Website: bh-photo
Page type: receipt
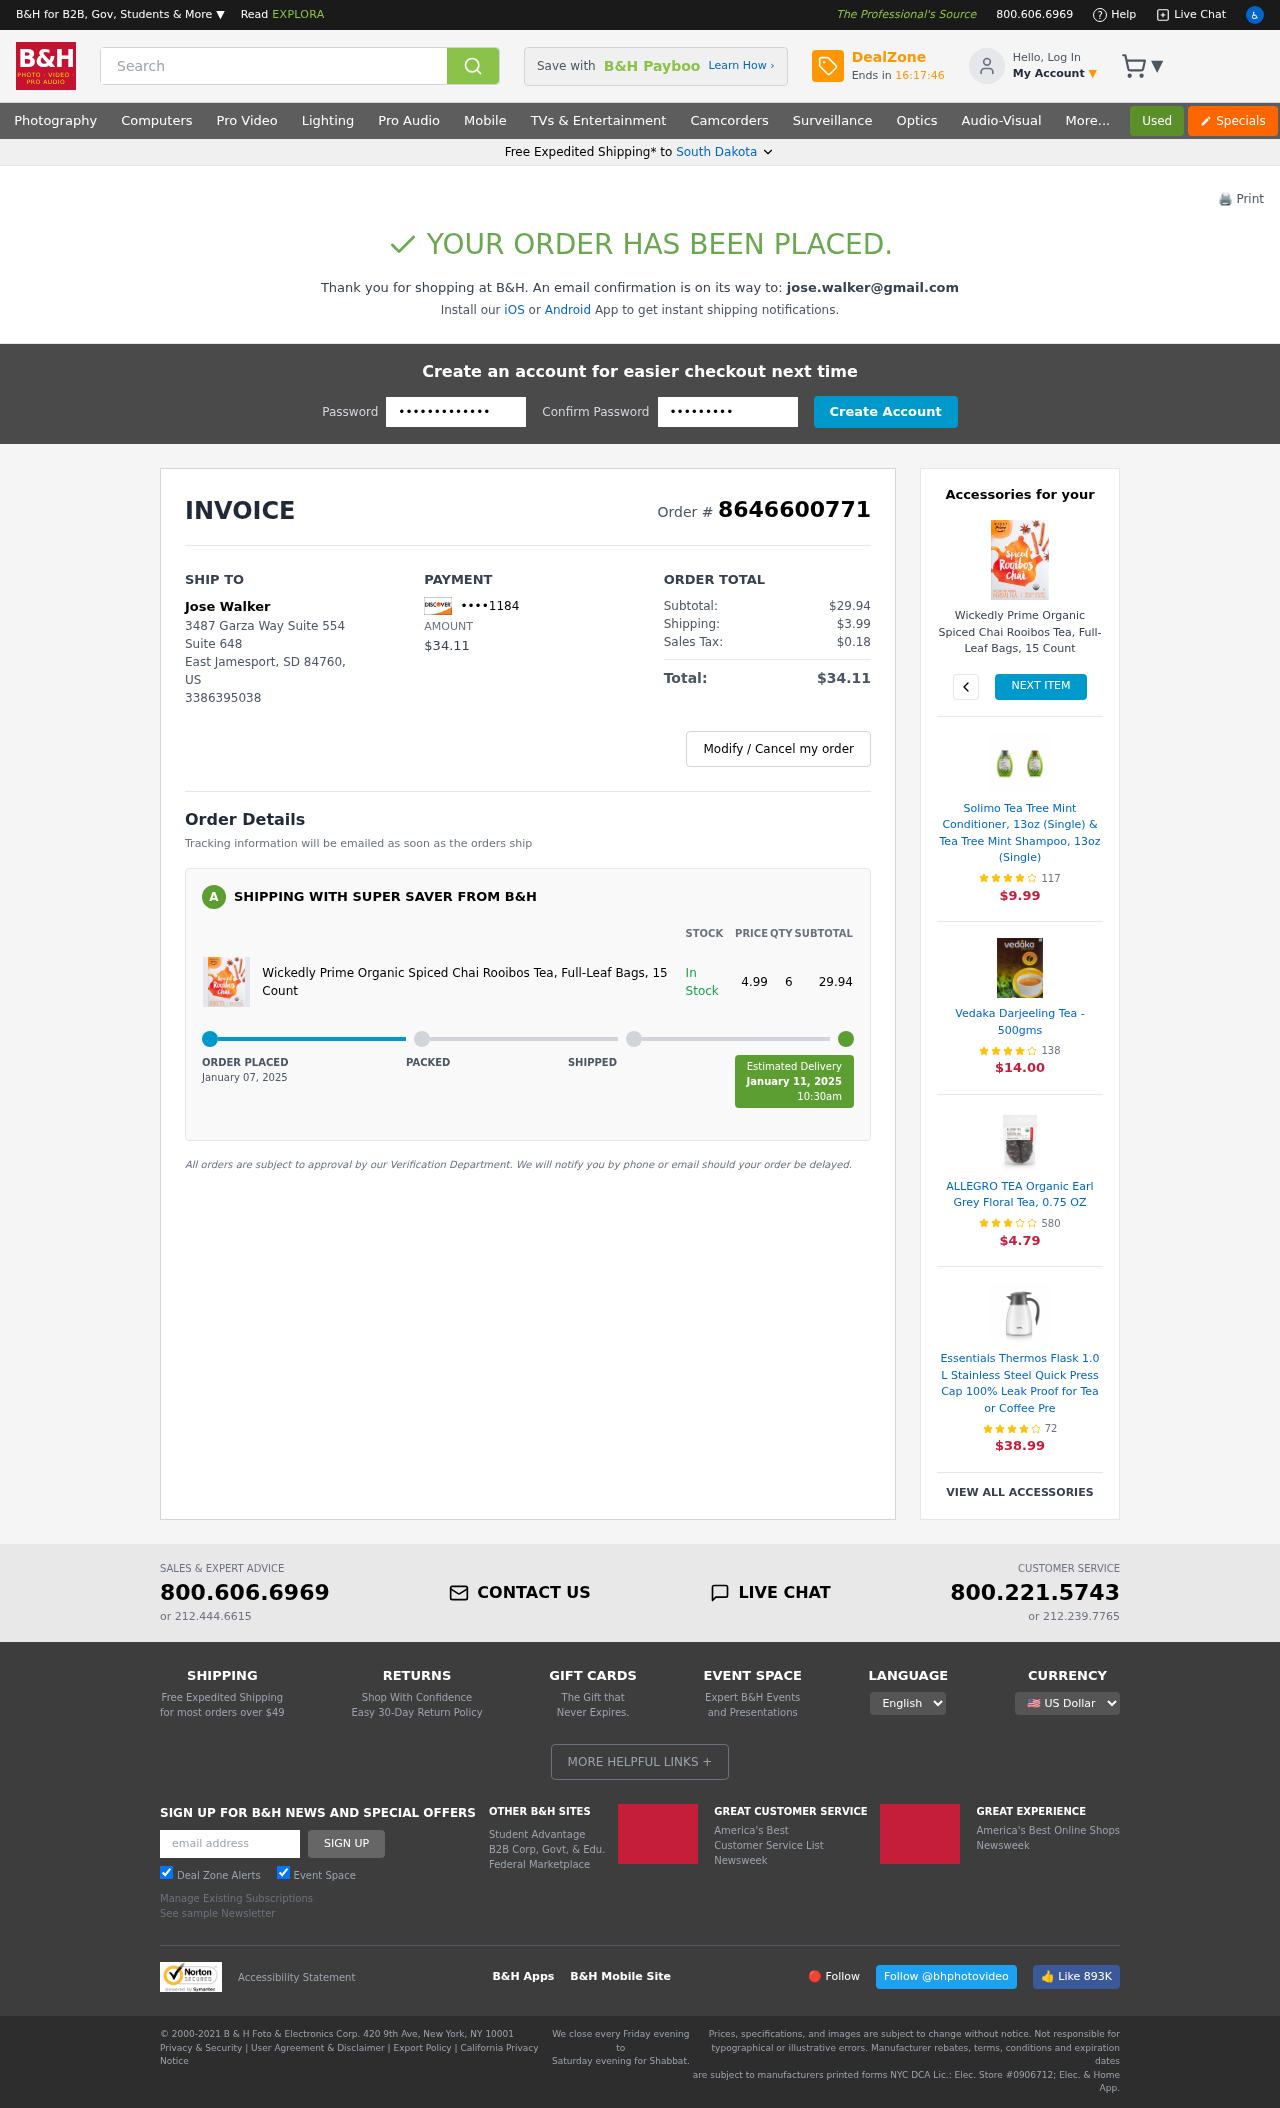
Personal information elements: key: PII_CARD_LAST4
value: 1184
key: PII_CITY
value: East Jamesport
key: PII_EMAIL
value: jose.walker@gmail.com
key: PII_FULLNAME
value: Jose Walker
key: PII_PHONE
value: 3386395038
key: PII_POSTCODE
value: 84760
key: PII_STATE
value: South Dakota
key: PII_STATE_ABBR
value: SD
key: PII_STREET
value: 3487 Garza Way Suite 554
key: PII_STREET2
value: Suite 648
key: PII_COUNTRY_CODE
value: US
Product elements: key: PRODUCT1_NAME
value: Wickedly Prime Organic Spiced Chai Rooibos Tea, Full-Leaf Bags, 15 Count
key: PRODUCT1_PRICE
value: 4.99
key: PRODUCT1_QUANTITY
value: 6
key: PRODUCT1_NAME2
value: Wickedly Prime Organic Spiced Chai Rooibos Tea, Full-Leaf Bags, 15 Count
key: PRODUCT2_NAME
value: Solimo Tea Tree Mint Conditioner, 13oz (Single) & Tea Tree Mint Shampoo, 13oz (Single)
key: PRODUCT2_NUM_RATINGS
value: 117
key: PRODUCT2_PRICE
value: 9.99
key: PRODUCT3_NAME
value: Vedaka Darjeeling Tea - 500gms
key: PRODUCT3_NUM_RATINGS
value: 138
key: PRODUCT3_PRICE
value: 14.00
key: PRODUCT4_NAME
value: ALLEGRO TEA Organic Earl Grey Floral Tea, 0.75 OZ
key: PRODUCT4_NUM_RATINGS
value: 580
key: PRODUCT4_PRICE
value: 4.79
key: PRODUCT5_NAME
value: Essentials Thermos Flask 1.0 L Stainless Steel Quick Press Cap 100% Leak Proof for Tea or Coffee Pre
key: PRODUCT5_NUM_RATINGS
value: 72
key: PRODUCT5_PRICE
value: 38.99
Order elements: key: ORDER_ID
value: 8646600771
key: ORDER_TOTAL
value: $34.11
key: ORDER_SUBTOTAL
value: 29.94
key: ORDER_SUBTOTAL
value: $29.94
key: ORDER_SHIPPING_COST
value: $3.99
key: ORDER_TAX
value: $0.18
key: ORDER_DATE
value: January 07, 2025
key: ORDER_DELIVERY_DATE
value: January 11, 2025
Search elements: key: HEADER_SEARCH
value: Search